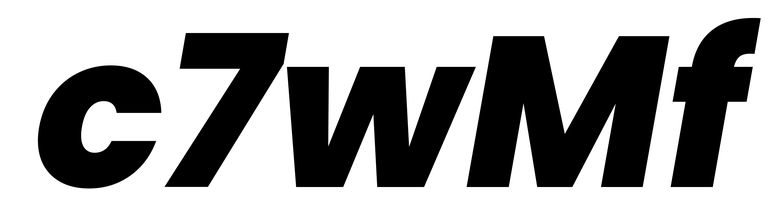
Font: Poppins-ExtraBoldItalic